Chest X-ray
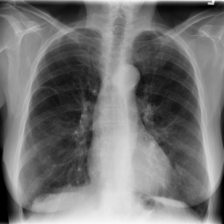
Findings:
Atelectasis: negative
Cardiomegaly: negative
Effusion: negative
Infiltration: negative
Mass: negative
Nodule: negative
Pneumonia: negative
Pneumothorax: negative
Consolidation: negative
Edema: negative
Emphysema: negative
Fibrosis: negative
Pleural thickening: negative
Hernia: negative